Question: I'm working on charted predicted probabilities from a mixed effects logit model with a cross-level interaction in ggplot2. I calculated the predicted probabilities and was able to plot the small interaction observed from the models.

What I would like to do, if it all possible with 'ggplot2' (I'm sure it is) is transform the x-axis there to the original (i.e. exponentiated) scale. The x variable in my working example ('rangeofx') is the logged and centered values of x from my model. But, I don't want to simply exponentiate the relationship because it would be non-linear and that wasn't what was estimated in the model. I included the un-transformed x values in the working example ('untransformedx').
How do I do this with the 'ggplot2' package? All else equal, I'd be fine with presenting something like this (perhaps adding a legend and making those lines more readable in black and white) and making the reader follow along, but reviewers in my discipline tend to hate that cavalier attitude and would want to see the unintuitive centered-logged values of x correspond with the more intuitive values that are bounded between 0 and 100. This would be appropriate if I wanted to communicate predicted probabilities at untransformed values like 5, 10, 25, 50, 75, and so on. That'll be the next thing I want to do.
Any help here would be appreciated. Working example follows. Thanks.
'''
library(ggplot2)
library(scales)
Example <- read.csv("http://dl.dropbox.com/s/jyxdo6jgzf72yn5/ggplot2-example.csv")
summary(Example)
ExampleGraph <- ggplot(Example, aes(rangeofx, p.group1)) + geom_line() +
geom_line(aes(rangeofx, p.group2), color="red") +
geom_line(aes(rangeofx, p.group3), color="blue") +
theme_bw() + opts(title="The Effect of X on Y
Among the Three Groups") + xlab("Range of X (Logged)") + ylab("Pr(Y)")
ggsave(file = "output.png")
'''
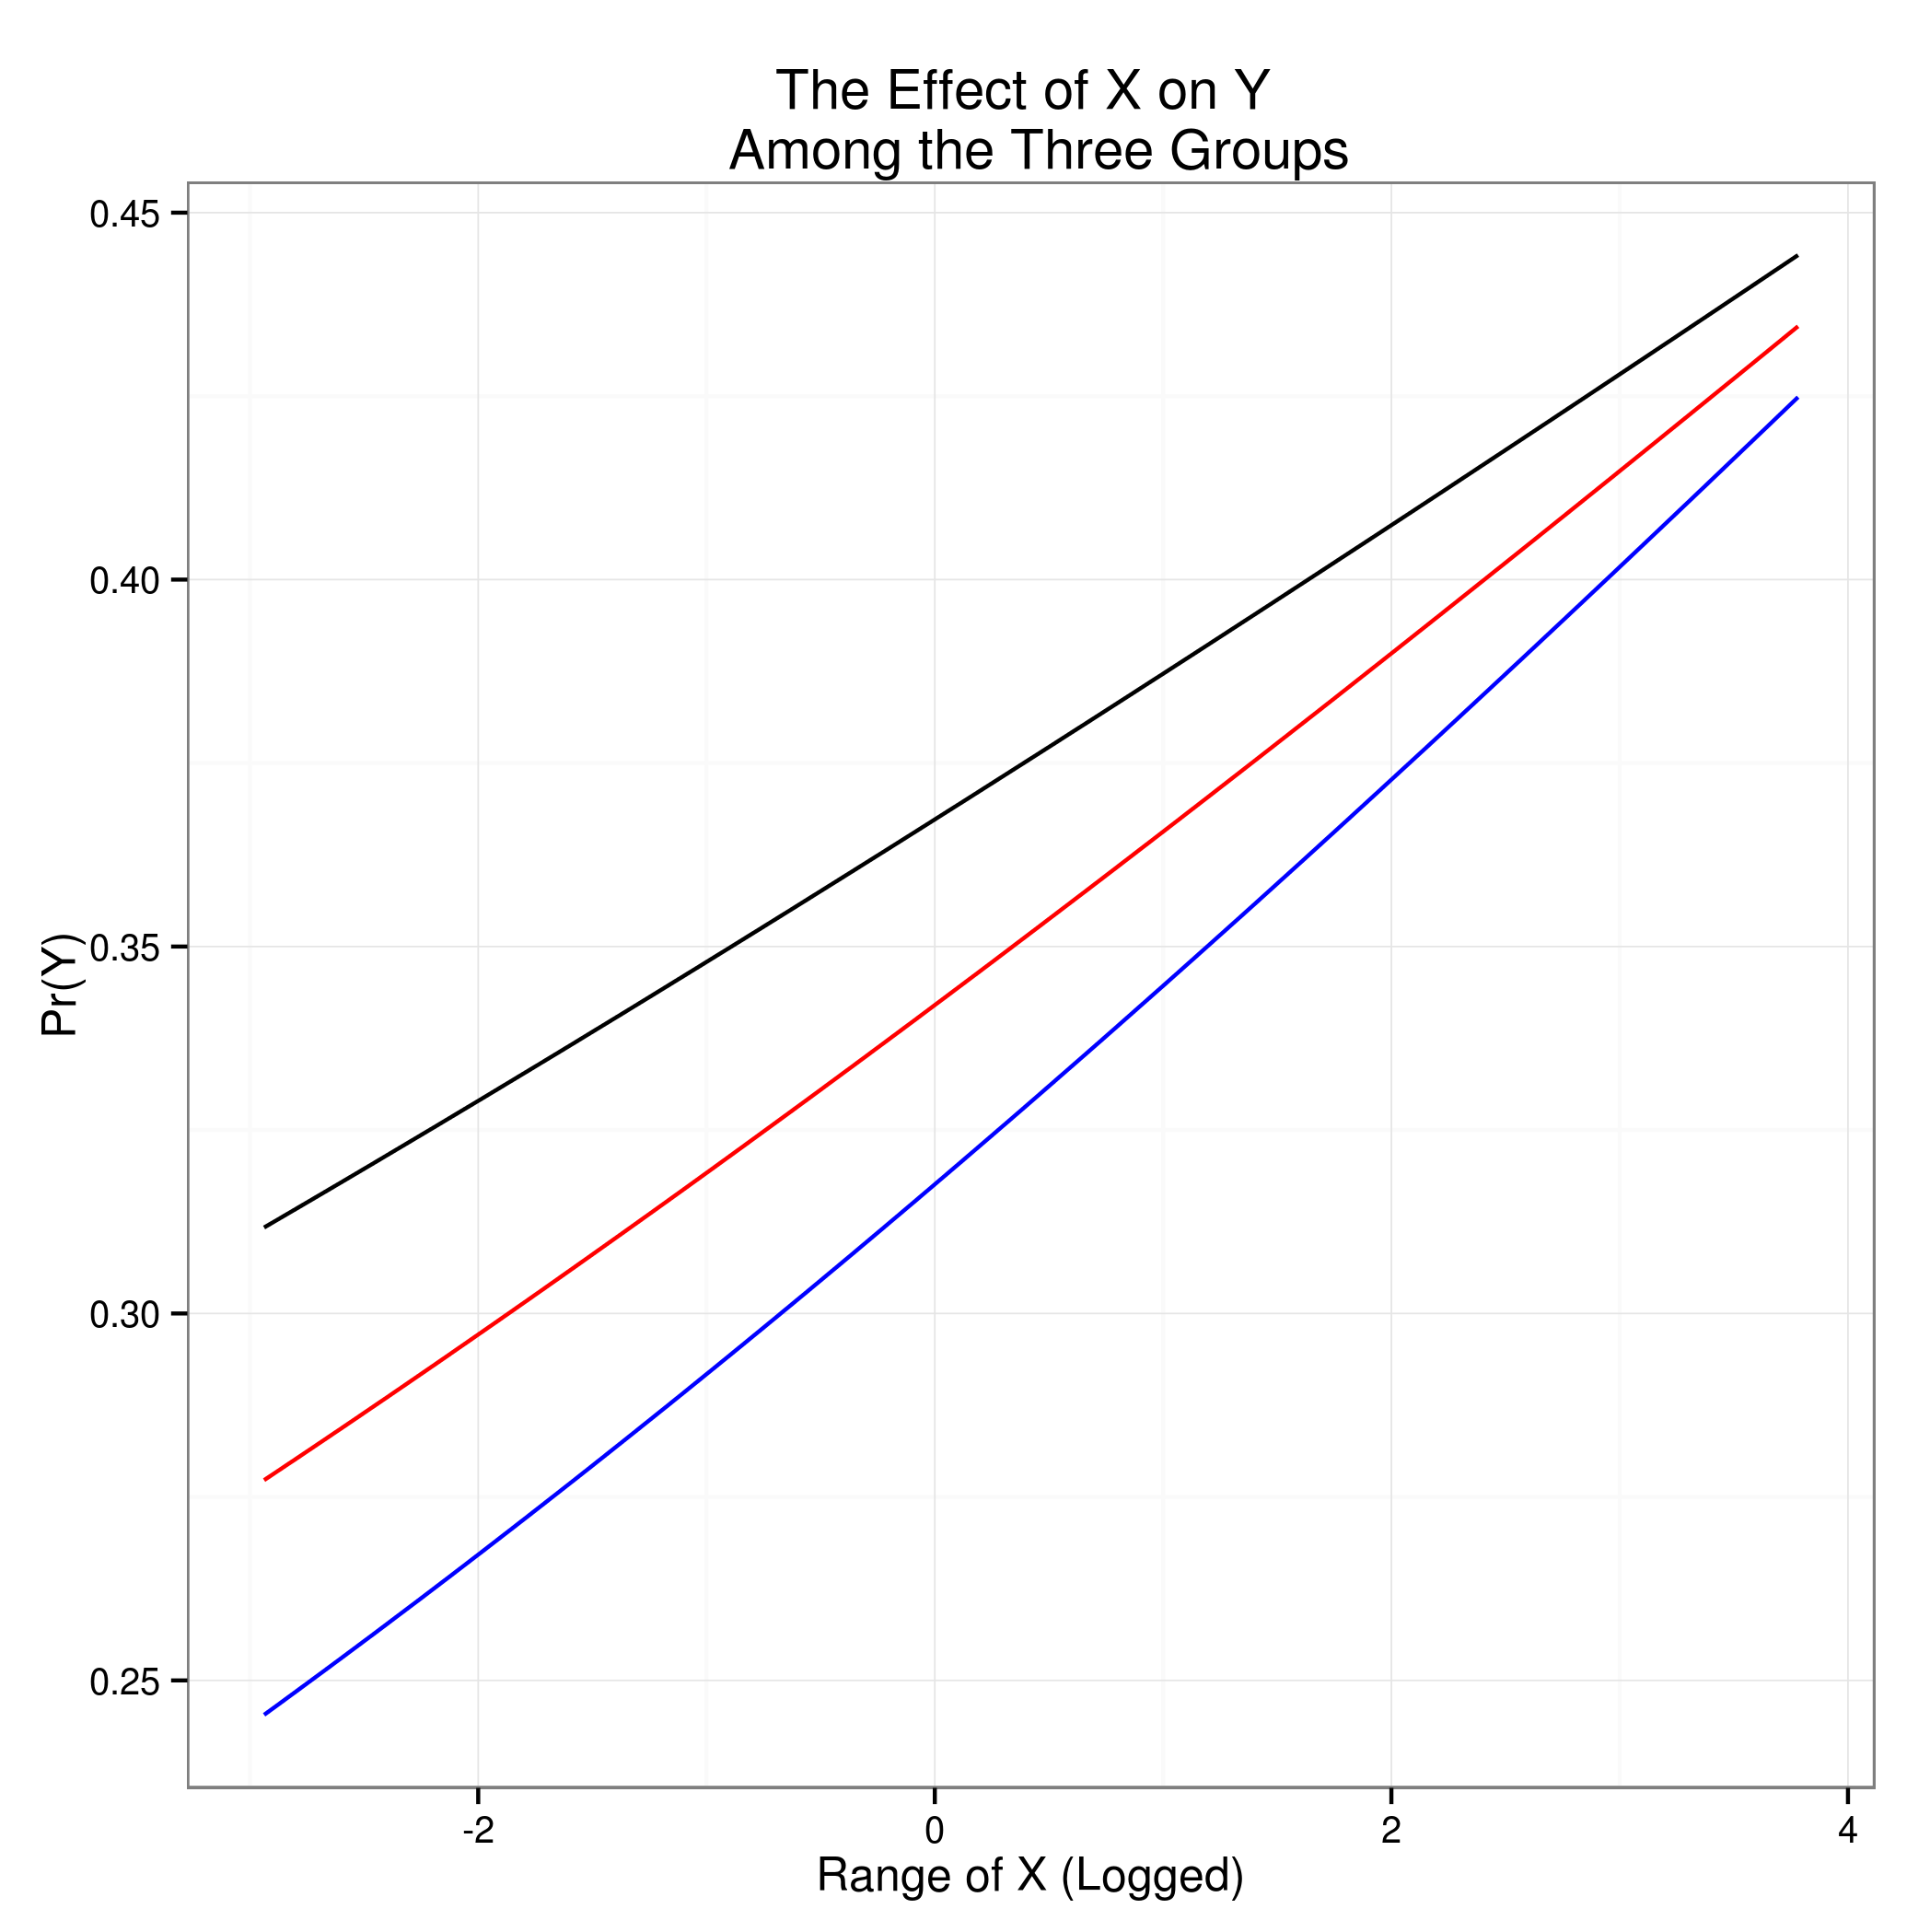
Answer: You could use 'scale_x_sqrt' on 'untransformedx':
'''
# transforming your data from wide to long
require(reshape2)
ex2 <- melt(Example, id=c("rangeofx","untransformedx"))
# creating the plot
ggplot(ex2, aes(x=untransformedx, y=value, color=variable)) +
geom_line() +
scale_x_sqrt(breaks=c(1,5,10,25,50,75)) +
theme_bw() +
labs(title="The Interaction between X and Y
Among the Three Groups", x="Range of X (Logged)", y="Pr(Y)")
'''
the result:

Or without adjusting the x-axis:
'''
ggplot(ex2, aes(x=untransformedx, y=value, color=variable)) +
geom_line() +
theme_bw() +
labs(title="The Interaction between X and Y
Among the Three Groups", x="Range of X (Logged)", y="Pr(Y)")
'''
which gives: